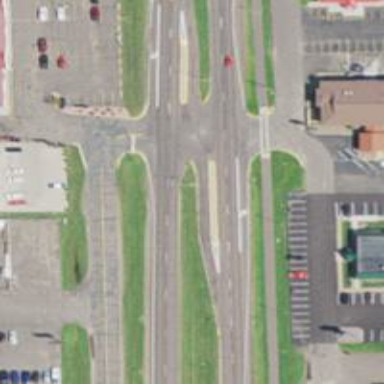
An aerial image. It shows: Secondary link road with asphalt surface.